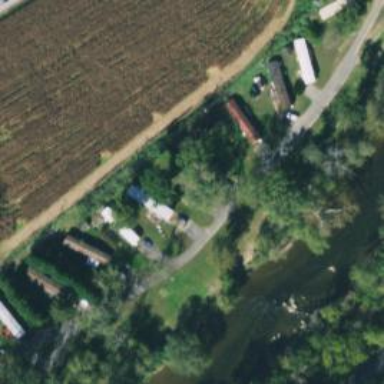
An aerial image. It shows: Residential area designated as trailer park.